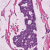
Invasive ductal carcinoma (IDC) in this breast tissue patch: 1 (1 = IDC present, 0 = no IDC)